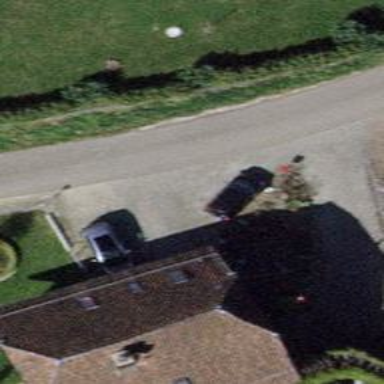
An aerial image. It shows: Residential road.